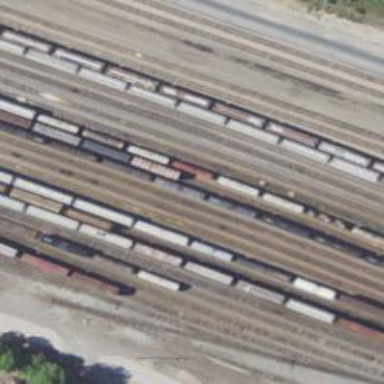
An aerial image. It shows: Railway yard.